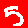
Digit: 5